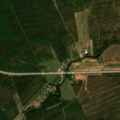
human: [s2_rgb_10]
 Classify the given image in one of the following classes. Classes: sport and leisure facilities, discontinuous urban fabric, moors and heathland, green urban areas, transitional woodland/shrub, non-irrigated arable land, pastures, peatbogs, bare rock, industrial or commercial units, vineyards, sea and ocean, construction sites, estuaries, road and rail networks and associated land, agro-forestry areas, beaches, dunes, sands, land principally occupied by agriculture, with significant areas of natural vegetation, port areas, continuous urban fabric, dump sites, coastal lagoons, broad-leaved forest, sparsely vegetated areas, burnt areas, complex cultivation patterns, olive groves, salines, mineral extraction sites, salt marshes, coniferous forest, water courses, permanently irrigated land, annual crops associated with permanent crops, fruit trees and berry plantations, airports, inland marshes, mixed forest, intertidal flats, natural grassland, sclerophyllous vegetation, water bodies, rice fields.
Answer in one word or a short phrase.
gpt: land principally occupied by agriculture, with significant areas of natural vegetation, mixed forest, transitional woodland/shrub